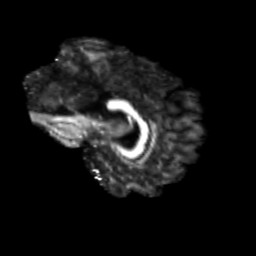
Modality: FA
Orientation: sagittal
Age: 25
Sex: female
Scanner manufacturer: siemens
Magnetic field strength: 3 T
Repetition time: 3.5 s
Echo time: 0.125 s